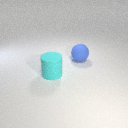
large blue rubber sphere to the right of large cyan rubber cylinder